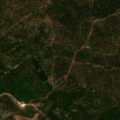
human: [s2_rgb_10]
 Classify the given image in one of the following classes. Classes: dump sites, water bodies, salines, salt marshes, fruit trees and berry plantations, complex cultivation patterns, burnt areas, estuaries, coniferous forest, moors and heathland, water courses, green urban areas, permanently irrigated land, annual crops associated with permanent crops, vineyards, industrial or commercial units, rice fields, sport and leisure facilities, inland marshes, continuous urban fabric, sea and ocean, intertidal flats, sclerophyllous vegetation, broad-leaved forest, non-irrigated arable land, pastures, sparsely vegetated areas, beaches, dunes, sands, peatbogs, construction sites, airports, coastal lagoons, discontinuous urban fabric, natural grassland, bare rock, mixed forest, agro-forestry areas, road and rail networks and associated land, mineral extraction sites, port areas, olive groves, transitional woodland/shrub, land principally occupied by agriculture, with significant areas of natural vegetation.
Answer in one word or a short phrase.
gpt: agro-forestry areas, broad-leaved forest